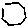
Label: hexagon